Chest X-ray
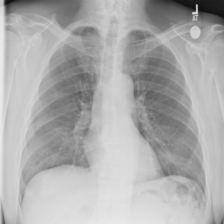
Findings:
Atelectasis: negative
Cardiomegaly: negative
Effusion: negative
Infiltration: negative
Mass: negative
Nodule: positive
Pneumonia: negative
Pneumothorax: negative
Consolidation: negative
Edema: negative
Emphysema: negative
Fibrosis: negative
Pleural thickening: negative
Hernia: negative